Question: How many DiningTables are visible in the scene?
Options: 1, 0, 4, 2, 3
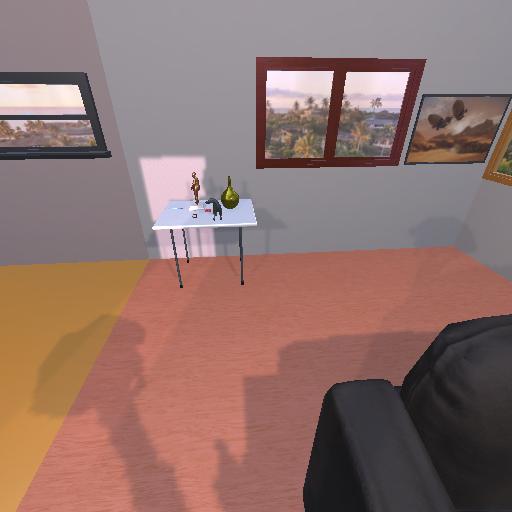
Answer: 1